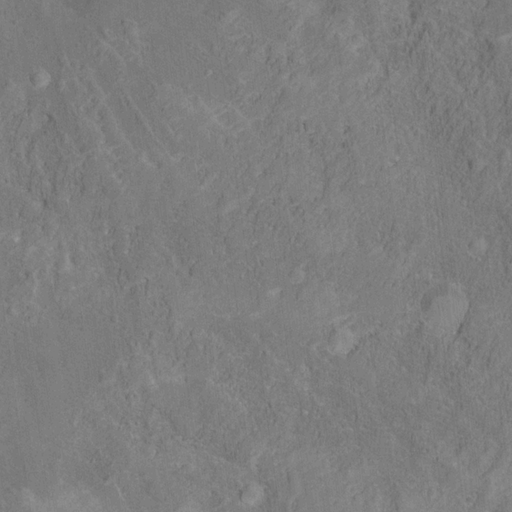
Classes present: Background